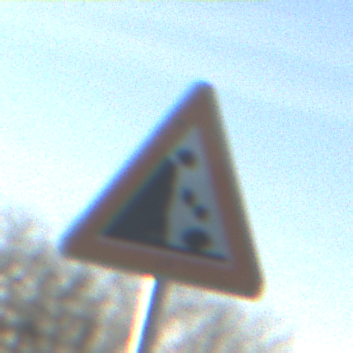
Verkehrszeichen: SteinschlagLinks
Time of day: MorningAfternoon
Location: Outdoor (Nature)
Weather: Clear
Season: Winter
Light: Natural